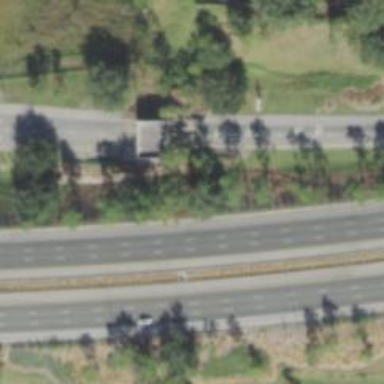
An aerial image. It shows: Motorway_link with asphalt surface. The junction is of diamond type.